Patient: sex M, age 42
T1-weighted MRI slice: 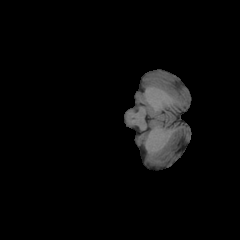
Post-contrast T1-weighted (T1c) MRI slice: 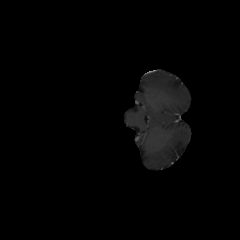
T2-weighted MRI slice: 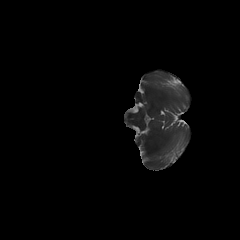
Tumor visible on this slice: no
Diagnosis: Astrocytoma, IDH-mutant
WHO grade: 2